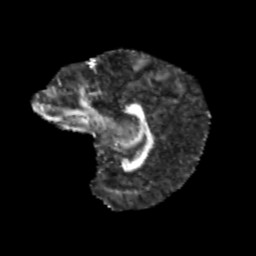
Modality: FA
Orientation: sagittal
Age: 10
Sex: female
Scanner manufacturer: siemens
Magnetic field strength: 3 T
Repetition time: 3.8 s
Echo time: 0.07 s